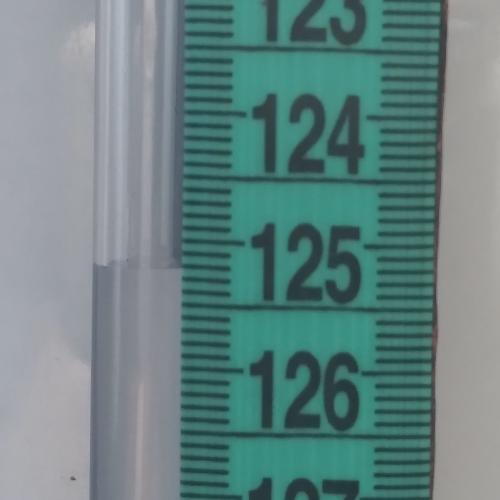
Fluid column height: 125.2 cm